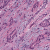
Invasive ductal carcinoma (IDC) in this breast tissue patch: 0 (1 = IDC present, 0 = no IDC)